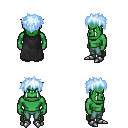
a pixel art fantasy rpg character, male body template, orc, green skin, black cape, teal pants, white cyan bedhead hairstyle, metal boots, four views (front, back, left, right), 2x2 character sprite sheet, small pixel art, hard edges, no anti-aliasing